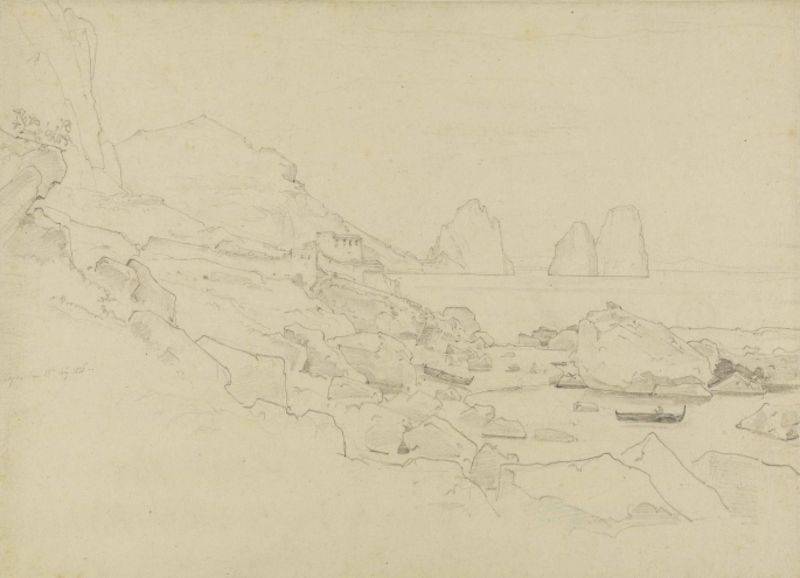
Titel: Capri
Künstler: Ernst Fries
Standort: Karlsruhe
Institution: Staatliche Kunsthalle Karlsruhe
Schlagwörter: baum, berg, feder, felsen, himmel, mann, meer, wasser, weiß, bäume, fluss, landschaft, see, stadt, ufer, braun, fenster, grau, hell, schwarz, skizze, zeichnung, ausblick, eis, gebäude, gras, haus, beige, blass, stein, steine, horizont, häuser, hügel, kalt, natur, spiegelung, strauch, busch, büsche, sträucher, boden, insel, blatt, pflanzen, wald, boot, boote, kahn, kohl, küste, ruhig, schiff, schiffe, strand, papier, italien, ort, fischer, abhang, steinig, berge, fels, gebirge, hang, klippen, dorf, gelände, graphik, schattierung, kahl, linien, steil, winter, sepia, hafen, romantik, bretagne, seestück, rudern, fein, striche, umriss, bucht, klippe, steilküste, ruine, burg, fischerboot, kohle, eisschollen, kontur, asien, schwarz weiss, schraffur, radierung, quer, bleistift, entwurf, reduziert, stift, bleistiftzeichnung, pergament, villa, karg, fauna, rötlich, siedlung, brocken, felsvorsprung, fischerei, bote, lagune, inseln, schroff, mittelmeer, zeichung, kliff, bleistif, burgmauer, skize, schollen, capri, riffe, monchrom, steinstrand, blaue grotte, 1800, felen, ansichtz, jais, bröcken, blaue grott, faraglioni, skizze4